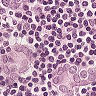
Metastatic tissue present: yes